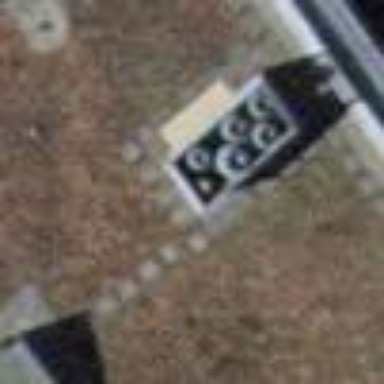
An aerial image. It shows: Solar photovoltaic panel generator.